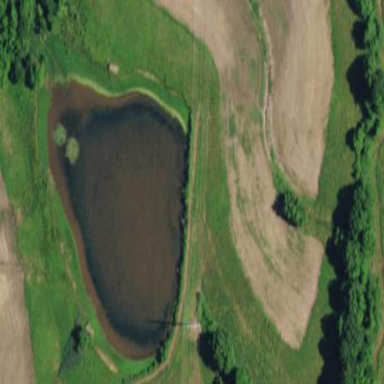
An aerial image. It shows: Pond surrounded by natural water.